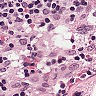
Metastatic tissue present: no